I will show an image sequence of human cooking. I have annotated the images with numbered circles. Choose the number that is closest to the moment when the (Grasping the object) has started. You are a five-time world champion in this game. Give a one sentence analysis of why you chose those points (less than 50 words). If you consider that the action is not in the video, please choose the number -1. Provide your answer at the end in a json file of this format: {"points": []}
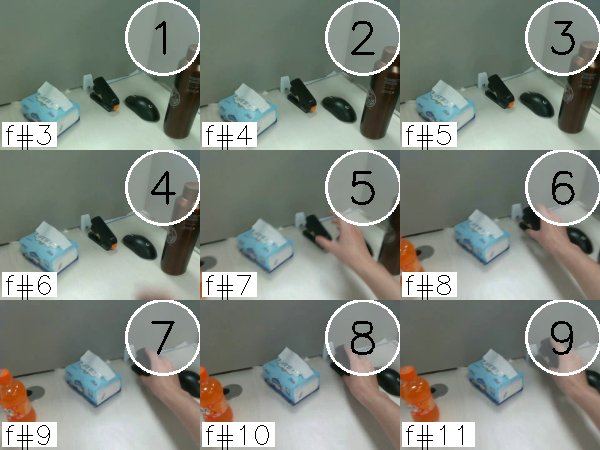
Frame 7 shows the clearest moment of hand-object contact.
{"points": [7]}